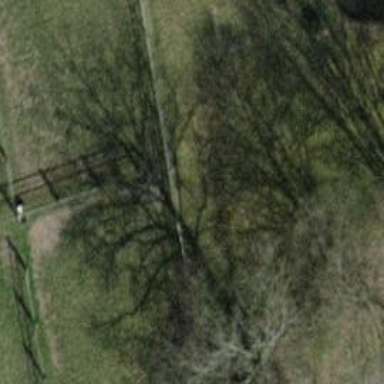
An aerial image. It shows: Gate.